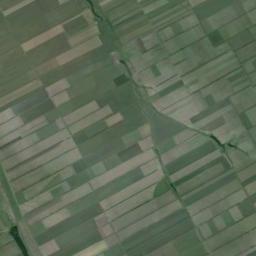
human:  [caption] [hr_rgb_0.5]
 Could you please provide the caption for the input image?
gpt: Many dense, neatly arranged green and tan mixed rectangular farmlands of different sizes .

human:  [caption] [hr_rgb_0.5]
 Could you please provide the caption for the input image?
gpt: Lots of rectangular farmlands of different colors and sizes are arranged in neat rows .

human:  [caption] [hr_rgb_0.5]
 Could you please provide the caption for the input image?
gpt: There are many rectangular farmlands of different shades .

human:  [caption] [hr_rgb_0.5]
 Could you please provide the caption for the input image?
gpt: There are some green rectangular farmland .

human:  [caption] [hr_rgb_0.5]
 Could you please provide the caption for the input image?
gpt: There are many green rectangular farmlands and apricot ones .